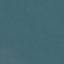
Label: SeaLake